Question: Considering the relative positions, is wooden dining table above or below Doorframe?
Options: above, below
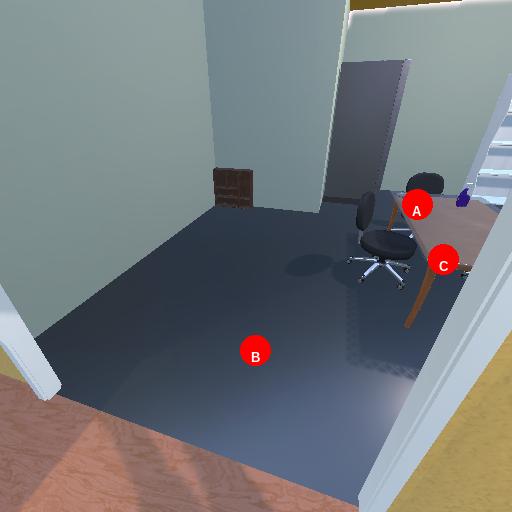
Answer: above